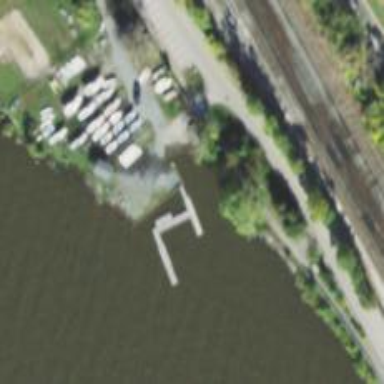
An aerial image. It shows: Slipway on leisure land.